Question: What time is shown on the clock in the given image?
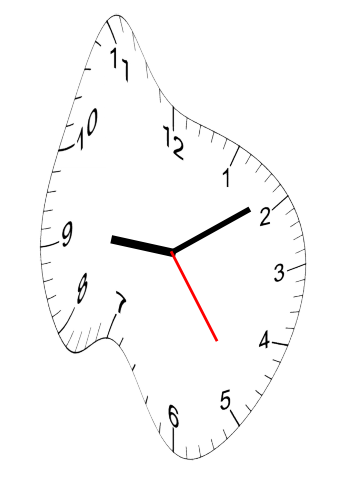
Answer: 09:09:24